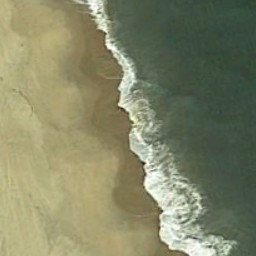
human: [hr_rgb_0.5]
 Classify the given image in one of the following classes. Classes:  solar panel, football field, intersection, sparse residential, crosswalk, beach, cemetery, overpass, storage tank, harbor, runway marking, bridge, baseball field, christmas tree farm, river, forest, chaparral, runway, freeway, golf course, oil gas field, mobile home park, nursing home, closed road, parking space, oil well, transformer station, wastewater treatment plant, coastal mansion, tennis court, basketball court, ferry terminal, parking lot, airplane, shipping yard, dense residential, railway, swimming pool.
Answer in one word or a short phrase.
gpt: beach